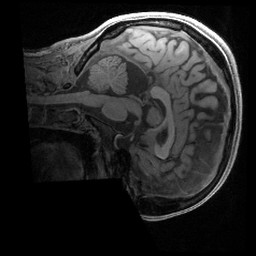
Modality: T1w
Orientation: sagittal
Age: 25
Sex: female
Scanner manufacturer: siemens
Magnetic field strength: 3 T
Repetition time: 2.4 s
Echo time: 0.00241 s